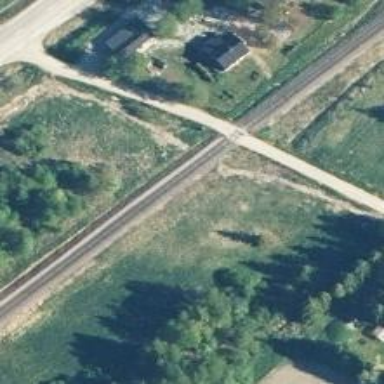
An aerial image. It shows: Level crossing with light signals and saltire markings.